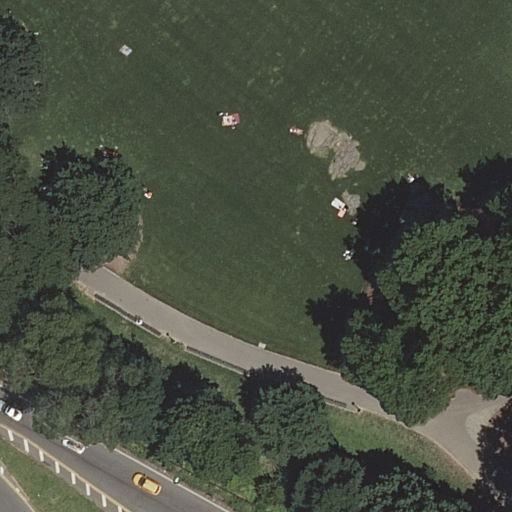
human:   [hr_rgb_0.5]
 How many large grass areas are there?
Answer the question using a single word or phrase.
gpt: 1

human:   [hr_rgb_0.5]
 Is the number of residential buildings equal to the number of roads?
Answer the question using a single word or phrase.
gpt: no

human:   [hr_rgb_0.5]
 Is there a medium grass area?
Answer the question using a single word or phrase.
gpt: no

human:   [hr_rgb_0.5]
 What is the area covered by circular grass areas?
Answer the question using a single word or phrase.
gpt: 0m2

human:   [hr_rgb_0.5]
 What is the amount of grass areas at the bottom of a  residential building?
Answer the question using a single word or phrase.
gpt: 0

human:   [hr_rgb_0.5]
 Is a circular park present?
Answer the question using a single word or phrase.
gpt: no

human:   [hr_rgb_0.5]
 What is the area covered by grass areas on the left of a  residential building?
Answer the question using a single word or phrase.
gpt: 0m2

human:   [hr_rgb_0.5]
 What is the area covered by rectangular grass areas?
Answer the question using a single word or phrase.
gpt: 0m2

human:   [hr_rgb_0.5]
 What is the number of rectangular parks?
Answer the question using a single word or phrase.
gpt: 1

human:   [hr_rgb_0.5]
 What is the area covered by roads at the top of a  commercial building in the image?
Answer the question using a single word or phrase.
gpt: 0m2

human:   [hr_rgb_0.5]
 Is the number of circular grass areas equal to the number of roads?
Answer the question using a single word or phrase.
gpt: no

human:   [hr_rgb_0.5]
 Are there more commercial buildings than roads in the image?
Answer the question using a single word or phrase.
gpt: no

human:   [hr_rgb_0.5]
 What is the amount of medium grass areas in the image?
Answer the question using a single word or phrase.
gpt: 0

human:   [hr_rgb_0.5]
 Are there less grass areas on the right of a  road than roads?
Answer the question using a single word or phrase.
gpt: yes

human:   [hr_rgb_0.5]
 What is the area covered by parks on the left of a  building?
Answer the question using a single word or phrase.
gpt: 0m2

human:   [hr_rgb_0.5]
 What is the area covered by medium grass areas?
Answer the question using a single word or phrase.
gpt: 0m2

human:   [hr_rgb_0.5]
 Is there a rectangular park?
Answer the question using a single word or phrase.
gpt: yes

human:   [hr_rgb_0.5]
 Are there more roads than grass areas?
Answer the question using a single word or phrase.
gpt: yes

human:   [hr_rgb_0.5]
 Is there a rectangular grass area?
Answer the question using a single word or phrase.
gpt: no

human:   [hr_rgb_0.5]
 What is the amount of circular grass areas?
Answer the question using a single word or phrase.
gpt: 0

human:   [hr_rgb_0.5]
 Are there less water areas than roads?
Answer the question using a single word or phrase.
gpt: yes

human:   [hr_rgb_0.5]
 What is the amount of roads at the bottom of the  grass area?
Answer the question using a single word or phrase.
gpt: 4

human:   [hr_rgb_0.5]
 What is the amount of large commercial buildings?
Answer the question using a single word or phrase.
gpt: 0

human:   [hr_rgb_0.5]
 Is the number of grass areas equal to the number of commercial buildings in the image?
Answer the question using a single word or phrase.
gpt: no

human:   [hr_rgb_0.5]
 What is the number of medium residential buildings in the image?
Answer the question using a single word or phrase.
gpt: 0

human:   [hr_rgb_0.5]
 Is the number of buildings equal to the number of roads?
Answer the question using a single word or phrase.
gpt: no

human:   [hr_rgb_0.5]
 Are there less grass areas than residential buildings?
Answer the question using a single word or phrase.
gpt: no

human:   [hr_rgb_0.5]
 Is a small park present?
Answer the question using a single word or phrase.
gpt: no

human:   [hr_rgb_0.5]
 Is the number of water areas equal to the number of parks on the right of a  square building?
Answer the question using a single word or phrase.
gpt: yes

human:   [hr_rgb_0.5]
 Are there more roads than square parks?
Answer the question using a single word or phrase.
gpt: yes

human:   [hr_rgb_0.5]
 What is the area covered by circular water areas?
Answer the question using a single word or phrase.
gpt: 0m2

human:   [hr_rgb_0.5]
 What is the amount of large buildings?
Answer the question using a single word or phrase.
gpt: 0

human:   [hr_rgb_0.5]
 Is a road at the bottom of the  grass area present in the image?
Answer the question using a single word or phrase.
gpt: yes

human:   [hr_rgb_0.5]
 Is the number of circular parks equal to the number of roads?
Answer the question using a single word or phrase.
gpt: no

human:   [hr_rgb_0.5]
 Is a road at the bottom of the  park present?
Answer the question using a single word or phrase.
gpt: yes

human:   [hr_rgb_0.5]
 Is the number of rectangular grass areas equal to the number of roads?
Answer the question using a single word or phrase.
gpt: no